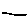
Label: line